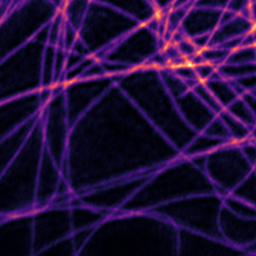
Label: Super-resolution Microtubules image